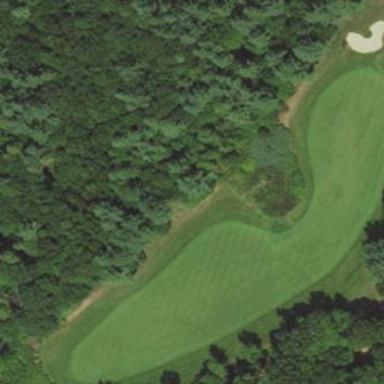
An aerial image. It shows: Golf fairway surrounded by grass.